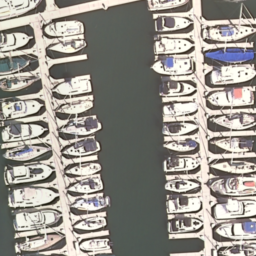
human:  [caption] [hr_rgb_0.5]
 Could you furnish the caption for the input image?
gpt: Many boats docked neatly at the harbor and just a few positions are free .

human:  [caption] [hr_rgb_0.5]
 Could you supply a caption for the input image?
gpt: Many boats docked neatly at the harbor and the water is deep blue .

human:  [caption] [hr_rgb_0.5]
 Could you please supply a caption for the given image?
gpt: Lots of boats docked neatly at the harbor .

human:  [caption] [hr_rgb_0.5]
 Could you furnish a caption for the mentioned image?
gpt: Lots of boats docked at the harbor the water is deep blue .

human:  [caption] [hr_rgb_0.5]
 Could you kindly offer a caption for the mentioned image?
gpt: Lots of boats docked neatly at the harbor and just a few positions are free .